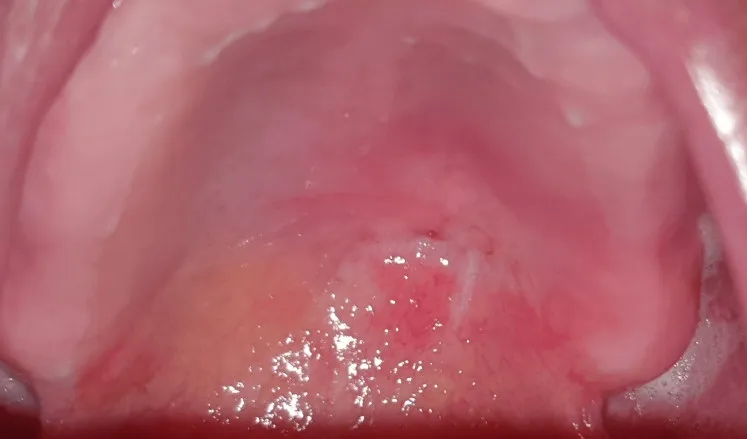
Post-excision status of the palatal gastric heterotopia mass (two-year follow-up). Visible in an intra-oral view, a macroscopic normal palate, with no clinical signs of recurrence of the gastric heterotopia mass.
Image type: pathology (fish)